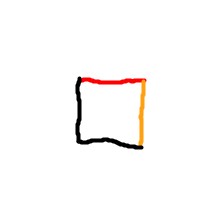
Shape: square